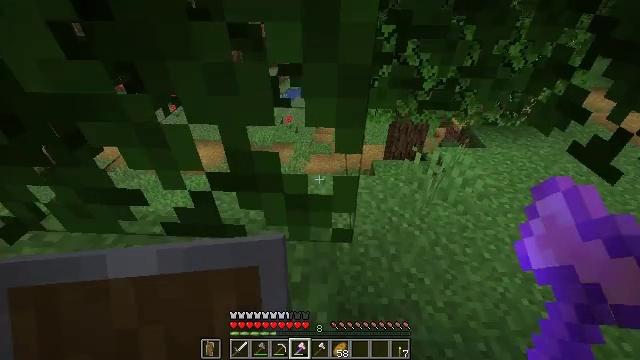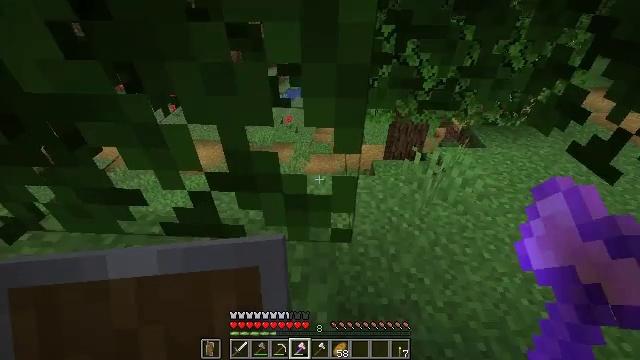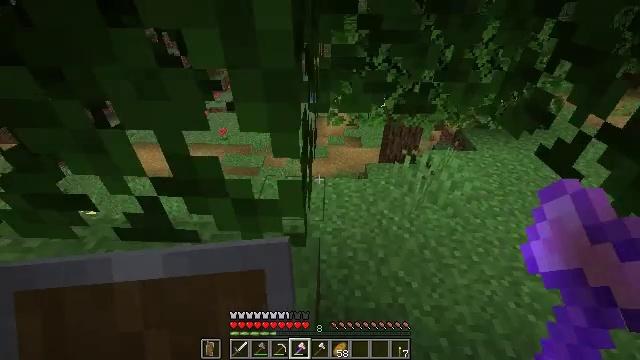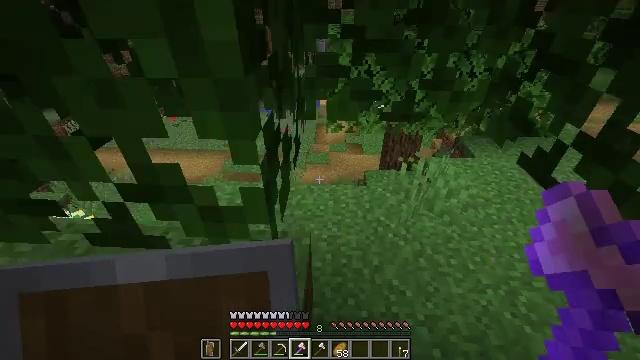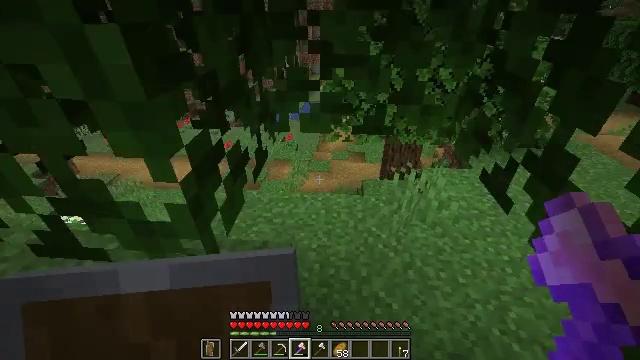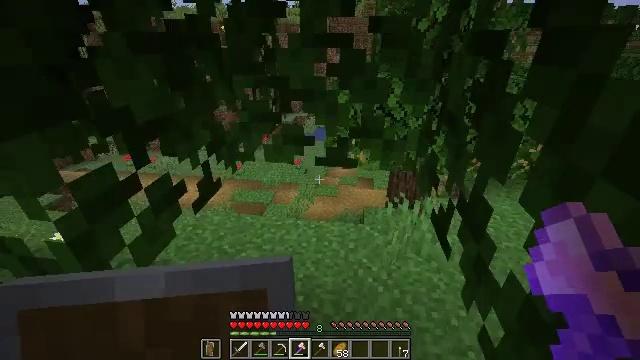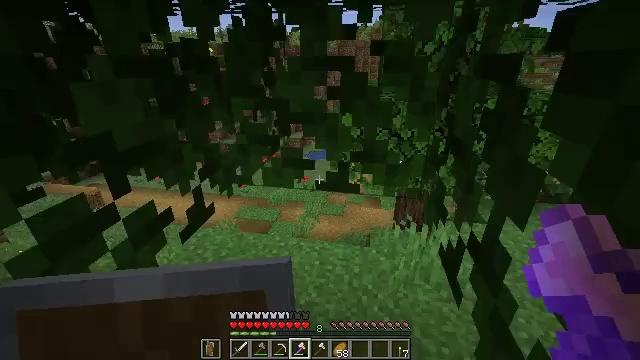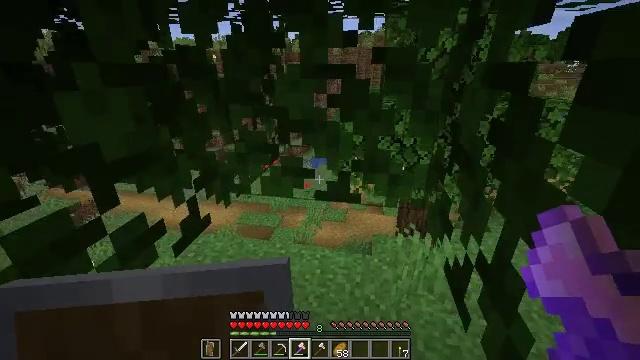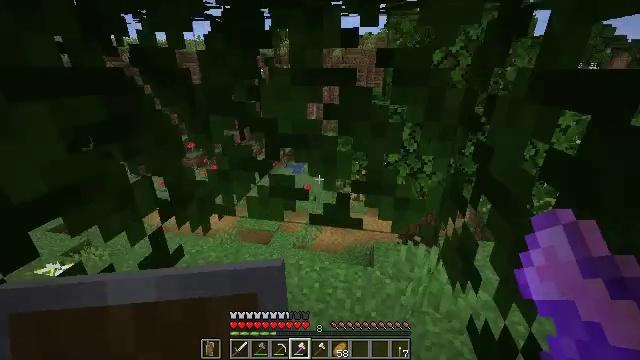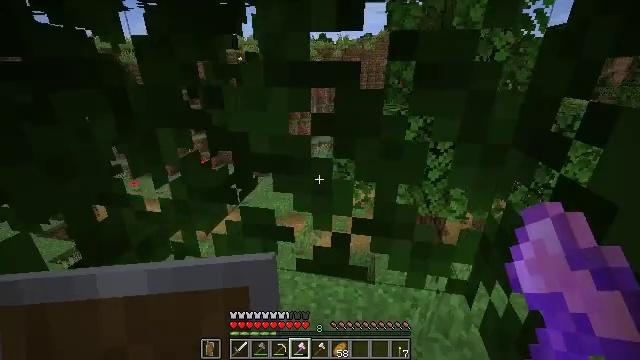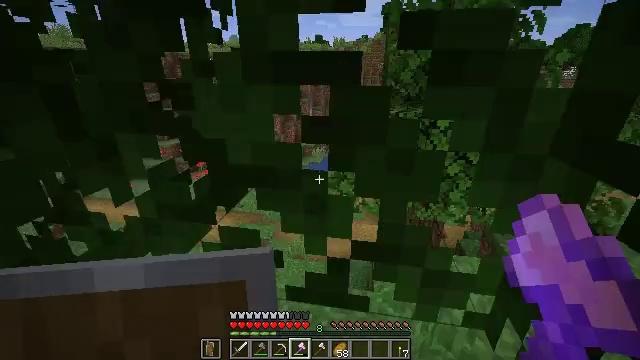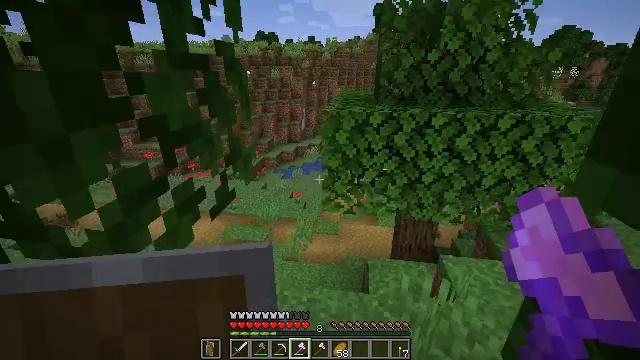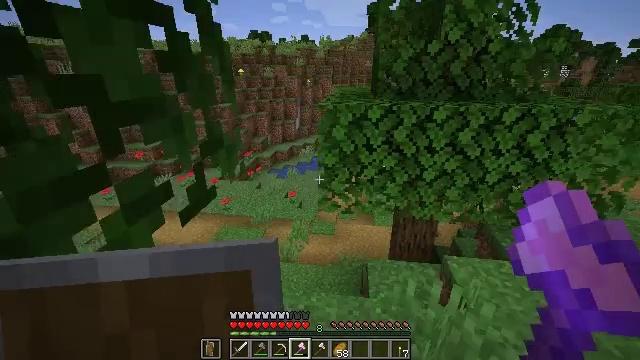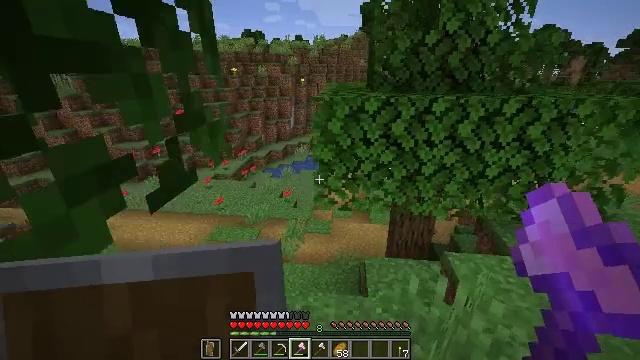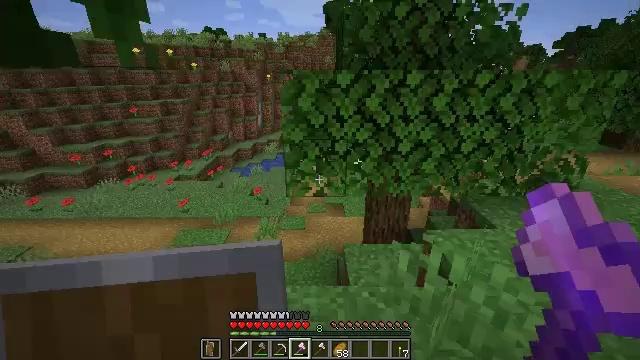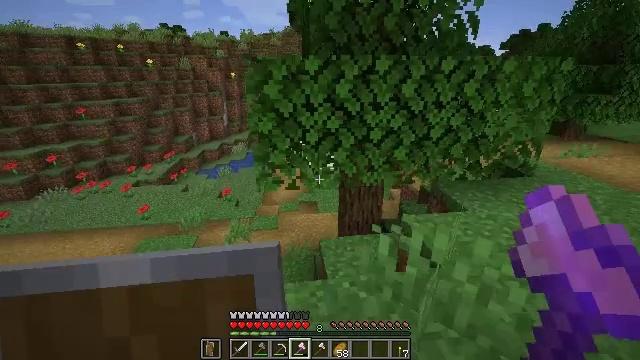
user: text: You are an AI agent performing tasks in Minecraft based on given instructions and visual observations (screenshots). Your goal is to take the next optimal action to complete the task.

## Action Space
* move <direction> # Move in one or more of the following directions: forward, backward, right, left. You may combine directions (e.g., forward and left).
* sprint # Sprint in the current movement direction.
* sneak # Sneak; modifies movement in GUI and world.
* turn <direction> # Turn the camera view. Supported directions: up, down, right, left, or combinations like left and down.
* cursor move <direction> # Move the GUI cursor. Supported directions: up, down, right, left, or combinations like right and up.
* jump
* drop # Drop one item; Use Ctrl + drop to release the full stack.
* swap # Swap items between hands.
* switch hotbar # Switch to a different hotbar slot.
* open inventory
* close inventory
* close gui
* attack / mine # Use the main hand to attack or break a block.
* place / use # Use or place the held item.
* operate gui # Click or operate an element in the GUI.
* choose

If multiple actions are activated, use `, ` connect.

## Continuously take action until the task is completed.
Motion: motion action
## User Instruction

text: Break the tree to get oak logs.
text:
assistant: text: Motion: move right
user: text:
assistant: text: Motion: move right
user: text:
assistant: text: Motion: move right, turn up
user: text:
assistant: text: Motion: move right, turn left and up
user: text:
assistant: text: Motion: move forward and move right, turn left and up
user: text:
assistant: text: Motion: move forward and move right, turn left and up
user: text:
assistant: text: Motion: move forward, turn up
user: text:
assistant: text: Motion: move forward
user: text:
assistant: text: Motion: move forward
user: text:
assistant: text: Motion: move forward
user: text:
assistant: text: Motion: move forward, turn right
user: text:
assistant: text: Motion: move forward, turn right
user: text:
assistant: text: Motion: move forward, turn right
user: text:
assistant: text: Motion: move forward, turn right
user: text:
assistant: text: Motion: move forward, turn right
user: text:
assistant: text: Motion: move forward, turn right
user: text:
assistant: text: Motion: move forward
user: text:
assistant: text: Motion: move forward
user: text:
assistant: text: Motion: move forward
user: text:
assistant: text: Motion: move forward
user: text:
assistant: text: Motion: move forward and move left, turn left
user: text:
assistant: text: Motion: move forward and move left, turn left and down
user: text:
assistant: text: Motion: move forward and move left, turn left and down
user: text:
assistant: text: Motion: move forward and move left, turn left and down
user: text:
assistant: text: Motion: move forward and move left
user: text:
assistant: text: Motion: move forward and move left
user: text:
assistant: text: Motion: move forward and move left
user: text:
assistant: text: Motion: move forward and move left, turn right
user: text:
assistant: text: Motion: move forward and move left, turn right
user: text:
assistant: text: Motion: move forward and move left, turn right and up